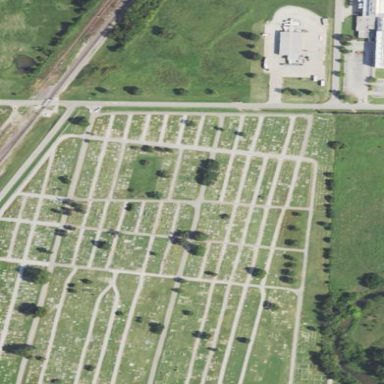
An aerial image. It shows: Cemetery.